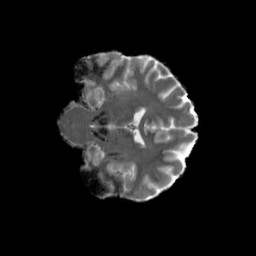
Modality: MD
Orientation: coronal
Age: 27
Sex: female
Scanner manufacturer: siemens
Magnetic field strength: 6.98 T
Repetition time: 7.08 s
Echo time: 0.0756 s